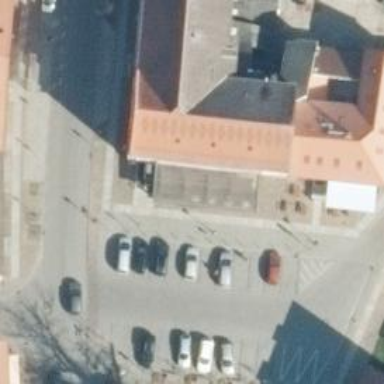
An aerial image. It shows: Restaurant.